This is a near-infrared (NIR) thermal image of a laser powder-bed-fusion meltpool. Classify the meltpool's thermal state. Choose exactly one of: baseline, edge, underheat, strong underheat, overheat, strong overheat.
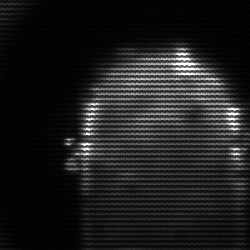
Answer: baseline